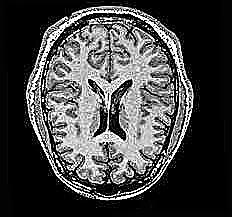
Label: notumor